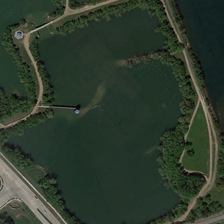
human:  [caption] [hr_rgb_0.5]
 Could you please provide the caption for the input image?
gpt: a small road with many green trees in two sides of it is around a green pond .

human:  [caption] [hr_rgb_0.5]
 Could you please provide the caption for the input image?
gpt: a small road with many green trees in two sides of it is around a green pond .

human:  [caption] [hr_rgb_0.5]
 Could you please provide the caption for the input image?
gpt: a small road with many green trees in two sides of it is around a green pond .

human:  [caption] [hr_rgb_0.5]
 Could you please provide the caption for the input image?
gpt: a small road with many green trees in two sides of it is around a green pond .

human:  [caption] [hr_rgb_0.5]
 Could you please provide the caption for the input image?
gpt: a small road with many green trees in two sides of it is around a green pond .